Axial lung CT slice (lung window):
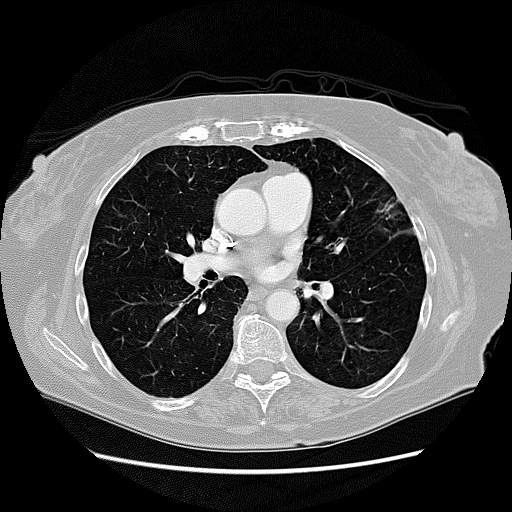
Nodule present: no